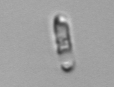
Label: Guinardia_striata